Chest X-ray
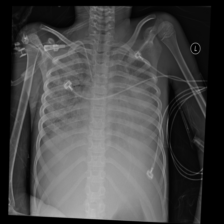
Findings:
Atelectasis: negative
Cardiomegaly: negative
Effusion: negative
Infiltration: positive
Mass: negative
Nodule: negative
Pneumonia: negative
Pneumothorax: negative
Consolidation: negative
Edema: negative
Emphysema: negative
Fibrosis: negative
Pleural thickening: negative
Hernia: negative